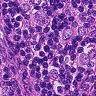
Metastatic tissue present: yes